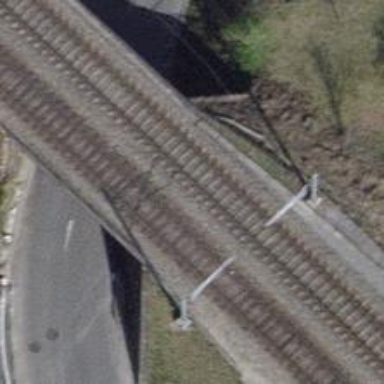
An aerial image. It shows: Single-track railway bridge with electrified contact line.